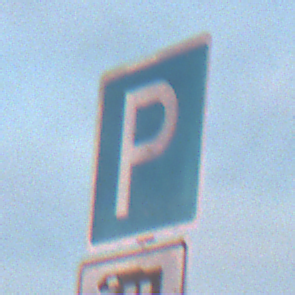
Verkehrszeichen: Parken
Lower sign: HinweisDurchSinnbild23
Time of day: SunriseSunset
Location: Outdoor (Beach)
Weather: PartlyCloudy
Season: NotSpecified
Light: Natural